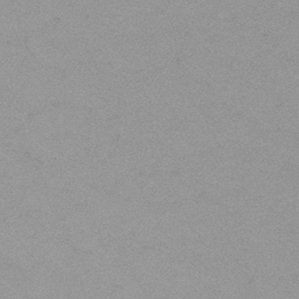
Label: frost